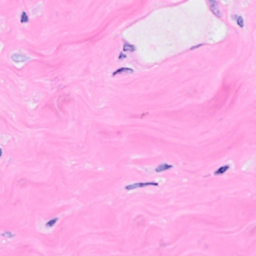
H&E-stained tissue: Breast